Question: <URL> in v406 the API methods no longer work. This is what the code to hit the route is:
'''
const response = await fetch("/api/sign-in", {
method: "POST",
body: JSON.stringify({ email, password }),
headers: {
"Content-Type": "application/json"
}
});
'''
And this is an example of the tree structure for the routes:

How do I get transform this to make the old routes accessible with the new routing convention?
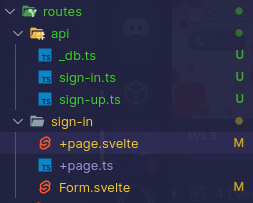
Answer: With the new routing convention, the contents of 'api/sign-in.ts' need to be moved to 'api/sign-in/+server.ts'. Once in the new file, they need to be wrapped in the method(s) you need for the route. An simple example of the syntax for a 'POST' request route is:
'''
export async function POST({ request }: { request: Request }) {
const { email, password } = await request.json();
// ...
// Insert your real logic here
// ...
// An example of a simple response
return new Response(JSON.stringify({
message: "Hello world!"
}, {
status: 200
});
}
'''
So you would just need to drop your authentication logic into the new file with the correct wrapper, whether that is 'GET', 'POST', 'PUT', etc. Note that the endpoints are required to be all caps now, more information is available <URL>.